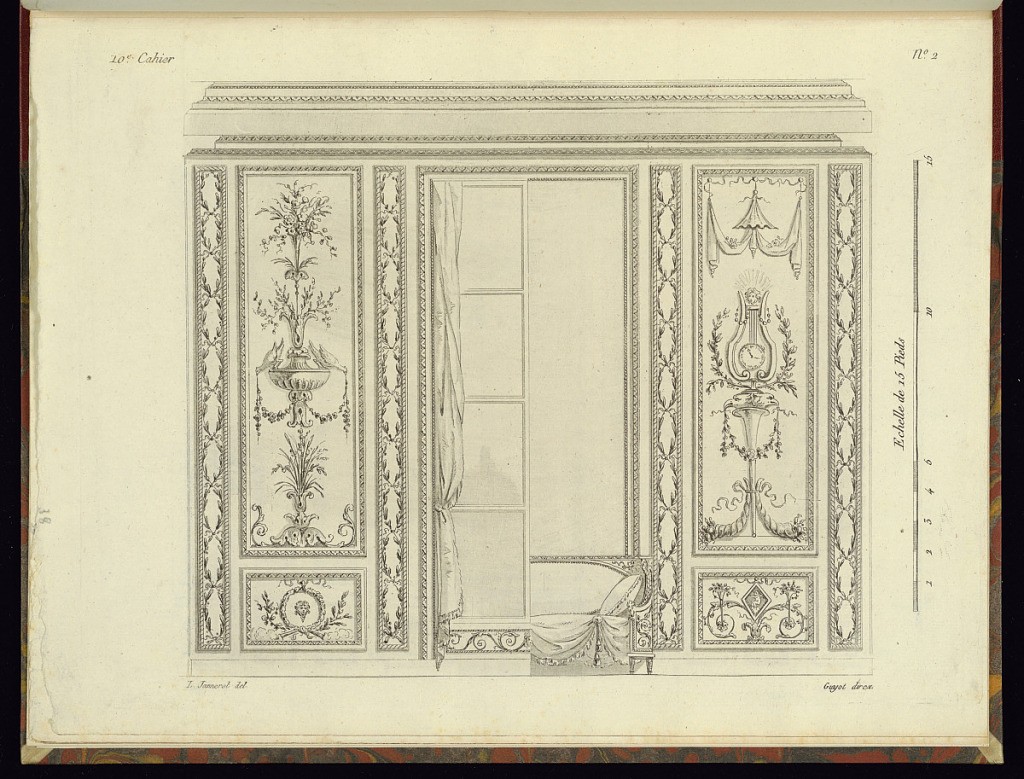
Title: Interior Wall Elevation
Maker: L. Janneret, French, active late 18th century
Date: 1788
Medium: Etching and aquatint on laid paper
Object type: Print
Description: A wall elevation featuring rococo and neoclassical motifs. The wall is split in half with two different designs. To the right, a niche with a sofa, and a wall panel decorated with drapery, a lyre with a clock, olive branches, a horn, and cornucopia. Two narrow vertical panels flank the central panel with a frieze of intertwined olive branches. Below the dado level panel is decorated with vases of flowers, a putto, scrolling acanthus leaves, and fleurons. To the left, the central section is a window with a curtain, and a wall panel decorated with flowers, fleurons, a vase, festoons of flowers, and two birds, with the same narrow vertical flanking panels. Below the dado level panel is decorated with a mask framed by a garland of leaves, olive branches, and torches. The plate is signed and numbered. A scale along the right margin of the plate.